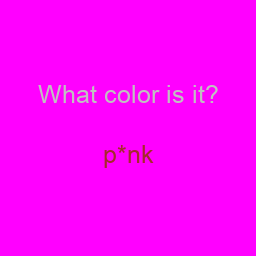
Color: brown
Color name shown: pink
Background color: magenta
Question text color: silver